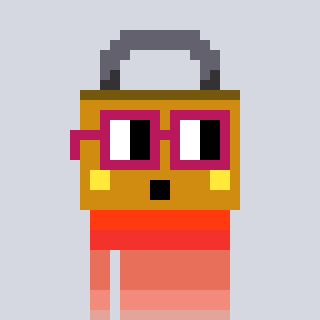
a pixel art character with square dark red glasses, a lock-shaped head and a teal-colored body on a cool background